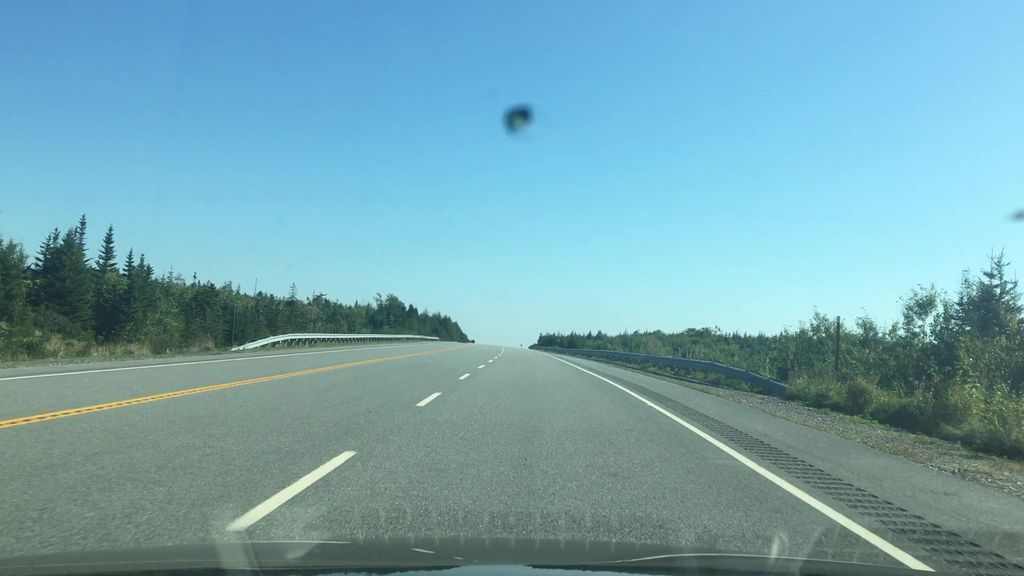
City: halifax